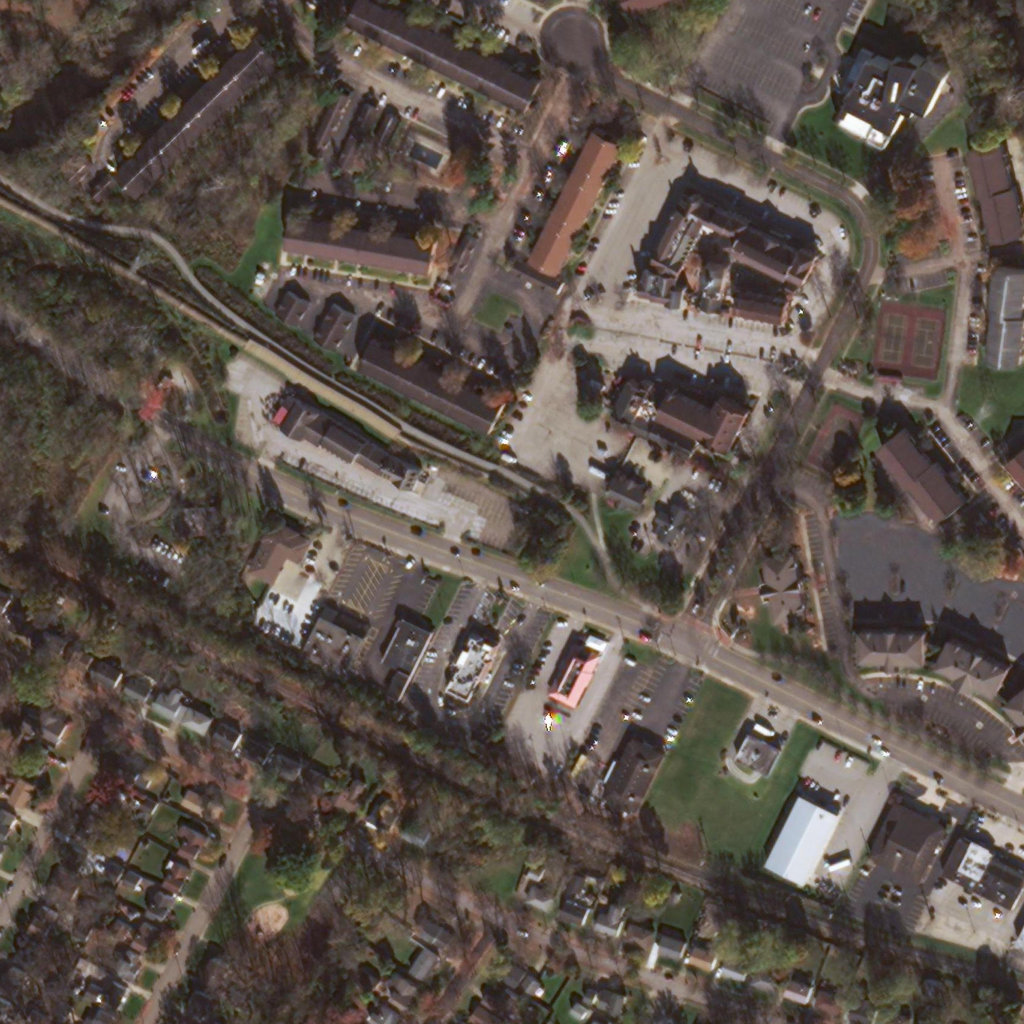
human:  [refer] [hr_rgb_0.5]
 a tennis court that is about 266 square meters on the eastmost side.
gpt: <box>[[85, 29, 92, 36, 0]]</box>

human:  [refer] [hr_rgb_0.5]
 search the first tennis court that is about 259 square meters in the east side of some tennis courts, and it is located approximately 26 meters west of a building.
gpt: <box>[[88, 31, 91, 35, 0]]</box>